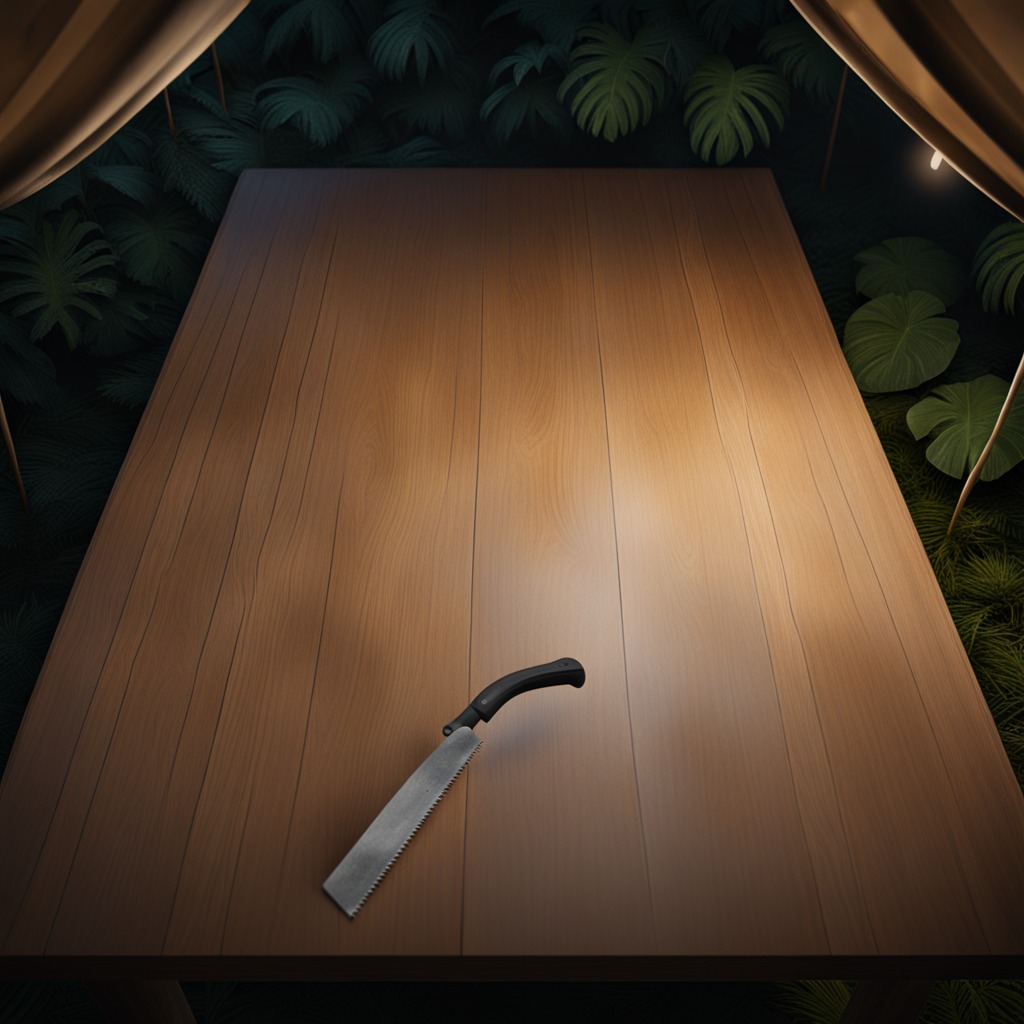
A handheld metal saw is lying on the wooden table inside a jungle field workshop tent at night.